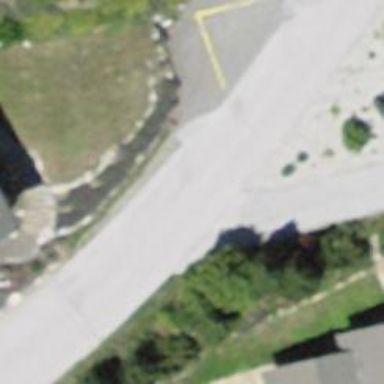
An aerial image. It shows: Smooth asphalt road in residential area.